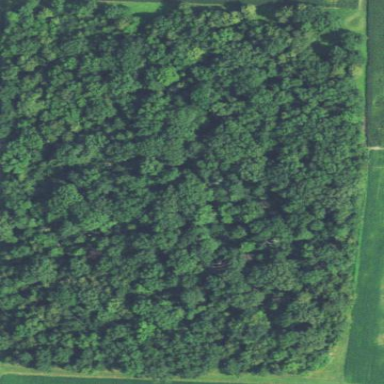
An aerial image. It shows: Beautiful woodland area.